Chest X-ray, AP view. Patient: 31 years old, sex M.
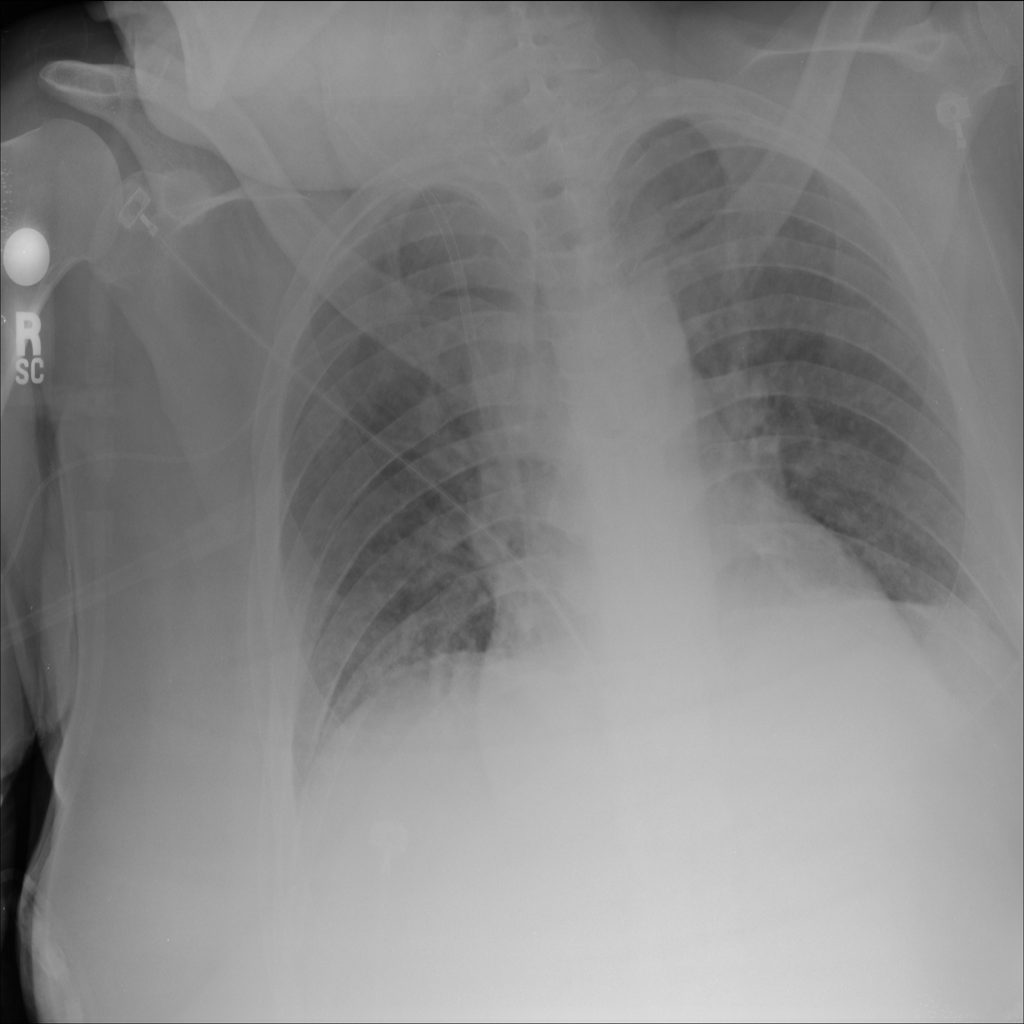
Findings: Atelectasis